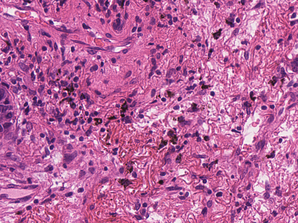
Tumor epithelial tissue: no
Tumor-associated stroma tissue: yes
Normal tissue: no